Field crop: maize
Growth stage: 2
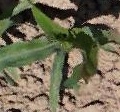
Species: maize